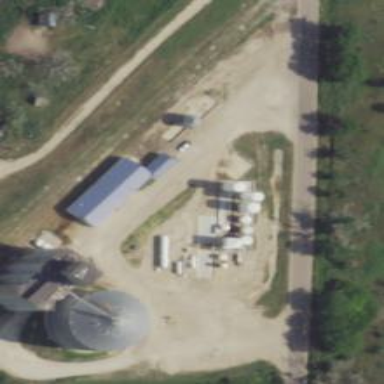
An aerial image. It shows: Storage tank that is man-made.